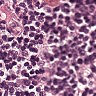
Metastatic tissue present: no